Aerial crown-view tile of a tropical tree (Barro Colorado Island, Panama), acquired 20241112:
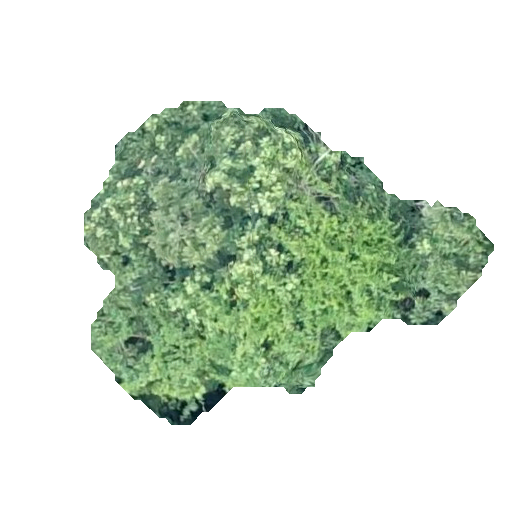
Species: Dipteryx oleifera
GBIF accepted scientific name: Dipteryx oleifera
Crown area: 129.263 m²